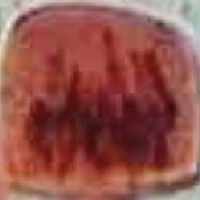
Label: metaphase